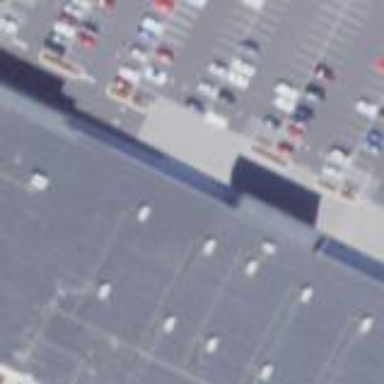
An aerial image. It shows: Part of building.